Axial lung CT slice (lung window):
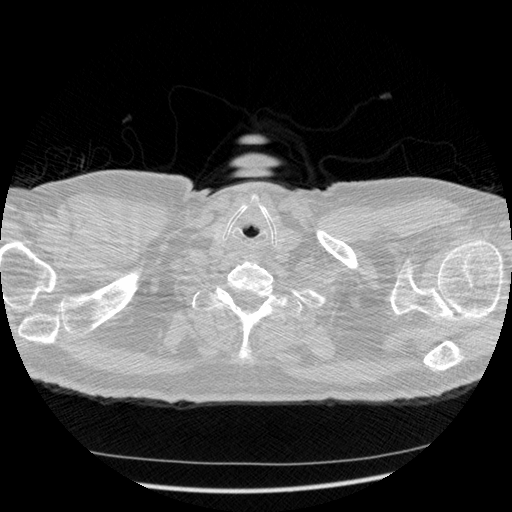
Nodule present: no